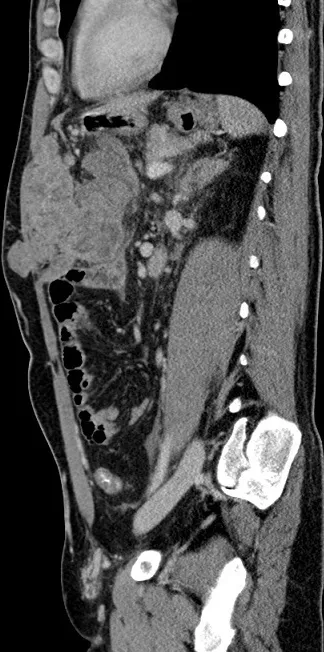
Sagittal view of the peritoneal component of the mass is invading the anterior abdominal wall muscles and protruding to the subcutaneous fat through linea alba.
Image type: radiology (ct)